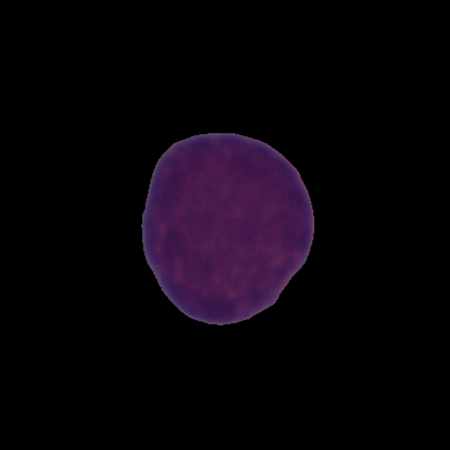
Label: healthy